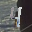
Label: 4